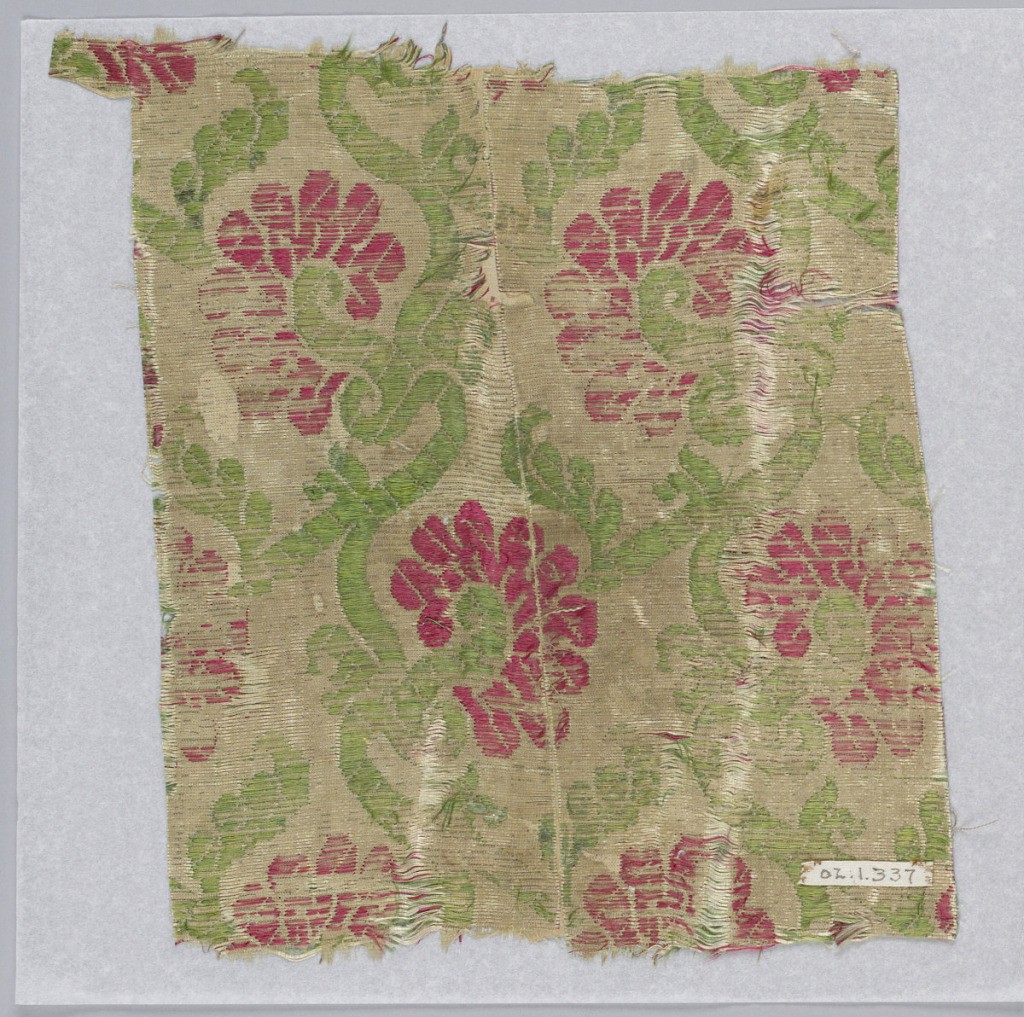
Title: Fragment
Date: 17th century
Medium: silk, metallic thread Technique: plain weave patterned by supplementary weft floats
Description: Green stems with red floral terminals on a white ground.